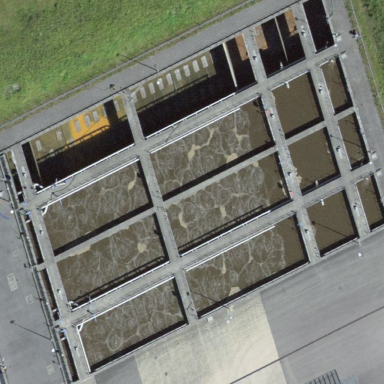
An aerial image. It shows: Image of wastewater.